Question: I use Basic MSI project to support multiple instance, and the max instance number is 16.
Here is the requirement, when the 6th instance is installed, the multiple instances selection dialog is shown as below,

I can't find this dialog resource in project.
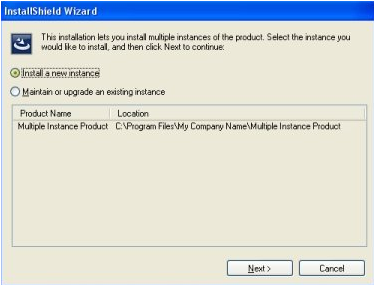
Answer: InstallShield doesn't offer a way to do this directly. This dialog is shown by setup.exe before it launches the MSI, as once the Windows Installer is invoked, it's locked into that specific instance. Depending on the message box you want to show, you may be able to make it part of the MSI and show it early in the correct situations. However this isn't trivial to get correct.
The simplest approach would be to reference the 'InstanceId' property, as this indicates which instance you are on. However after installing and uninstalling a few instances, the next one you install may not reflect the number currently on the system.
To be fully correct, you would have to have similar knowledge about the other instances to what setup.exe knows: it maintains a list of instances with their product codes (and more) so it can detect whether they are installed. If your MSI has this information, it can also detect other MSIs (perhaps via Major Upgrade entries set to detect-only, referencing the various 'UpgradeCode' values of your other instances).
In either case, once you've identified your approximate or exact count, you can craft your message, and either show it on a dialog (say by putting it in a property that's shown in a label), or show it with a call to 'MsiProcessMessage'.